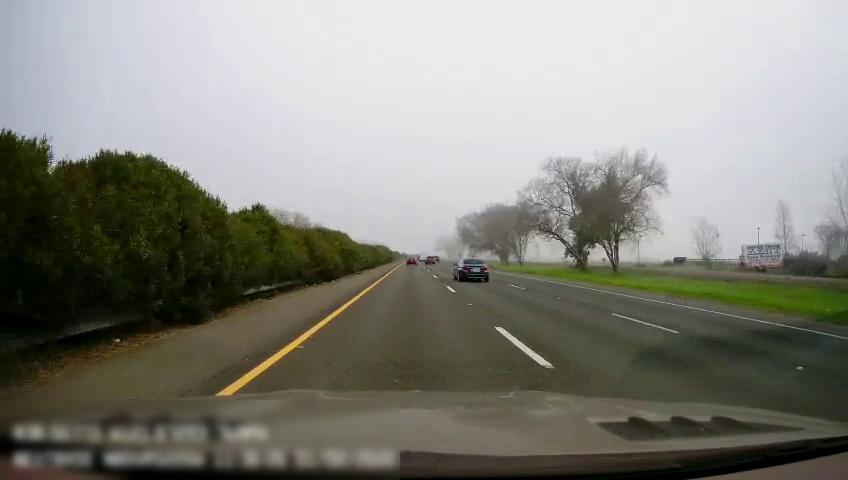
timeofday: Day
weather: Sunny
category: Drivable Space
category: Vehicles | Car
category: Vehicles | Car
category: Vehicles | SUV
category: Lanes | Current Lane
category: Lanes | Current Lane
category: Lanes | Alternate Lane
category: Lanes | Alternate Lane